Question: I have a database table that want to protect some rows from deleting and updating. I am using MySQL database. How can fix it in phpmyadmin or sql syntax?
prevent row with 'id:18' from delete and update:

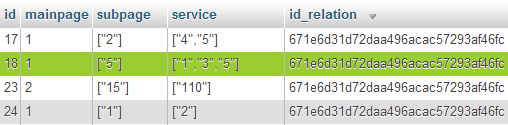
Answer: You have various options.
'''
SET AUTOCOMMIT=0;
UPDATE table SET mainpage =1 WHERE id = 18;
-- do NOT commit until you want to release the lock.
-- if you do that under myisam,
-- I think it is going to lock the whole table (to be verified)
'''
Create a trigger before update/delete on your table and raise an error when ':new.id = 18'